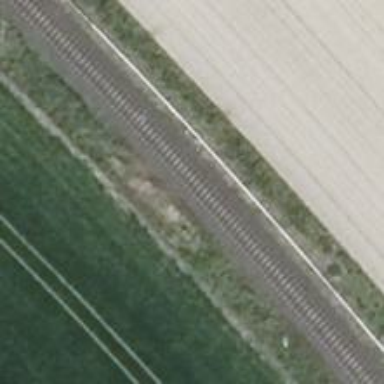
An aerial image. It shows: Railway signal.